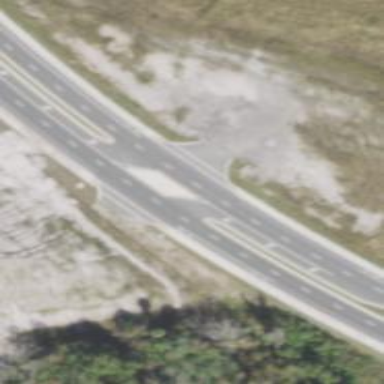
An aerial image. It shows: Primary link highway.